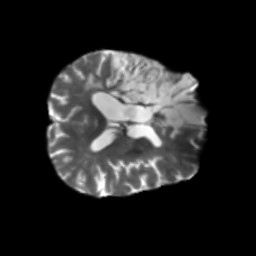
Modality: T2w
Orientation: axial
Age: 64
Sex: male
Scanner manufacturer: siemens
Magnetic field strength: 3 T
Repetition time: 5.25 s
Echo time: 0.08 s